Field crop: maize
Growth stage: 1
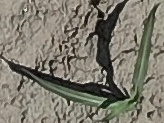
Species: sorghum